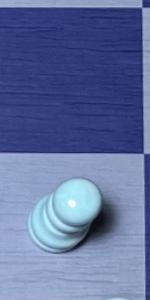
Label: Pawn_White